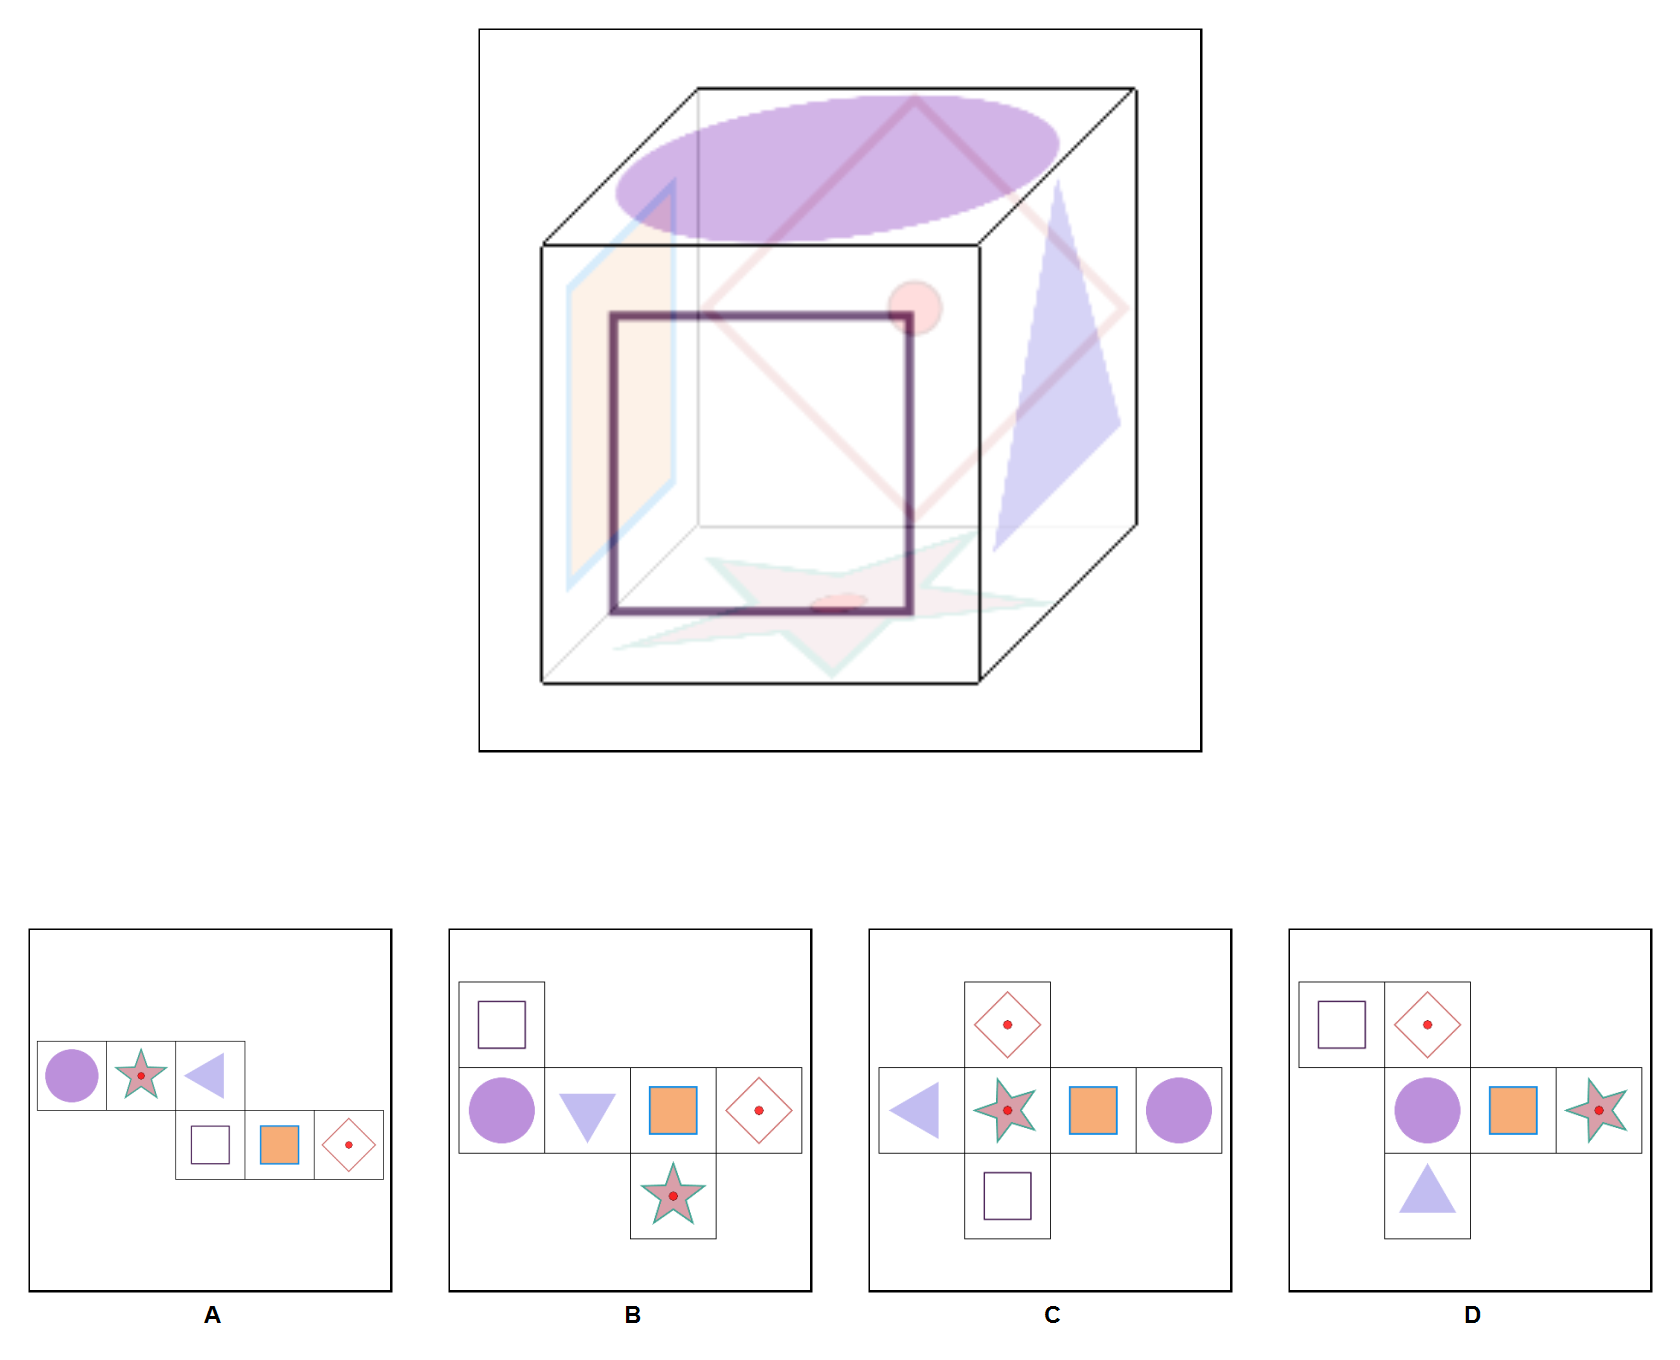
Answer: C